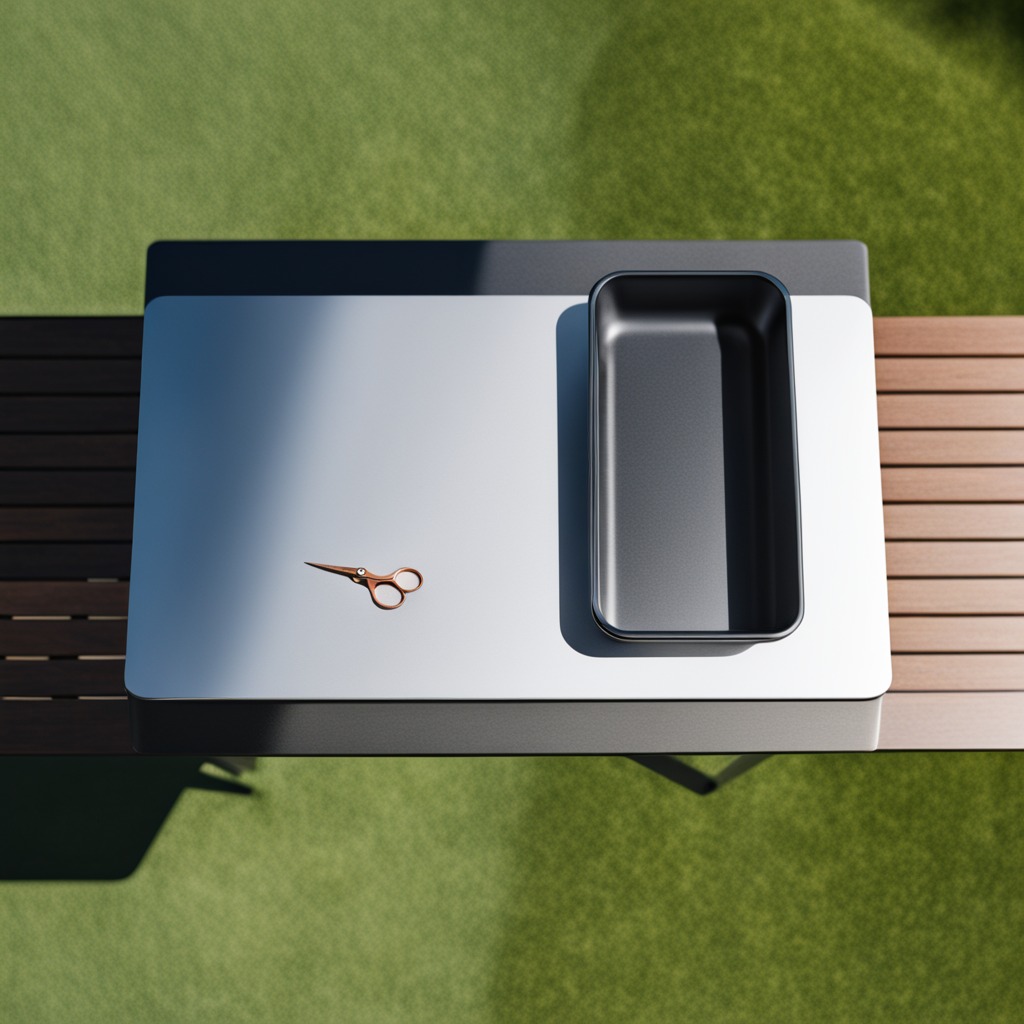
A scissor lying on a table in a temporary outdoor tool station.